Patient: sex M, age 58
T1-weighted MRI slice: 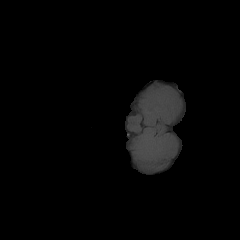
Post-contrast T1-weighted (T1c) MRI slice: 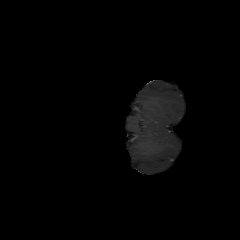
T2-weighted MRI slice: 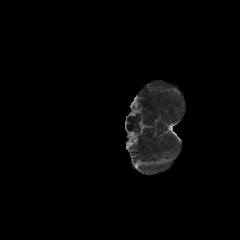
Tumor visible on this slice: no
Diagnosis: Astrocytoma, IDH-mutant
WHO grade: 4